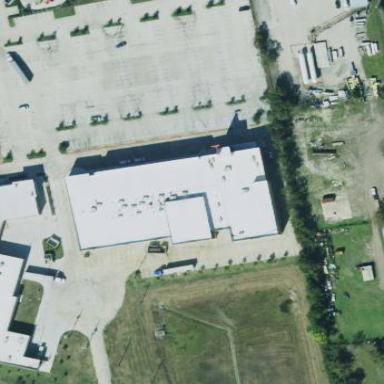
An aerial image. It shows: Cinema building.